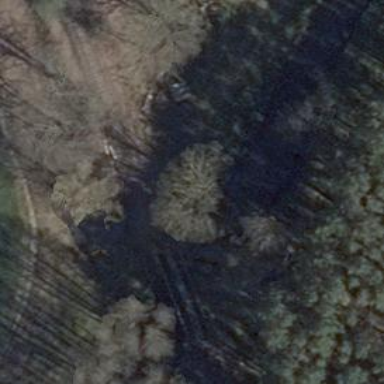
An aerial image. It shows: Disused railway bridge.